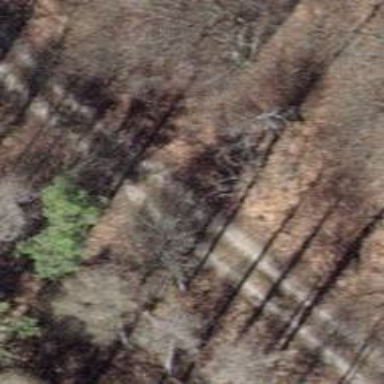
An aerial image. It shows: Unpaved track with grade2 tracktype.